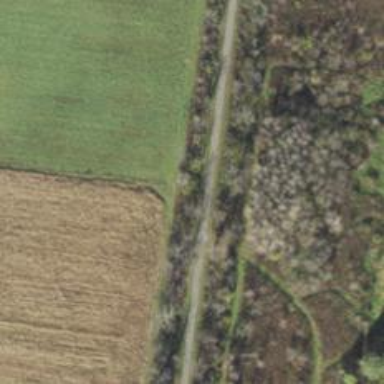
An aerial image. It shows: Abandoned railway next to cycleway.